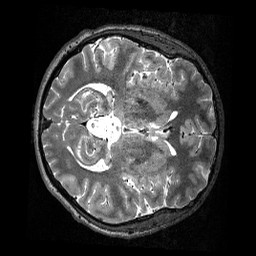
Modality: T2w
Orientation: axial
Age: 31
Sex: male
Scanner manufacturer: siemens
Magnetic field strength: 3 T
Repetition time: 3.2 s
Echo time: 0.479 s